The image is a continuous-wavelet scalogram (time versus scale) of a rotating-machine vibration signal. Diagnose the rotating machine from this image, choosing from: normal, misalignment, unbalance, looseness.
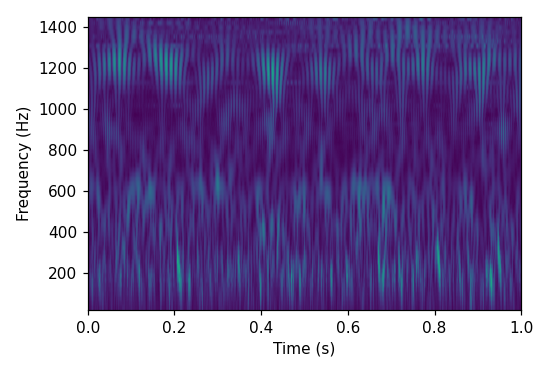
Answer: misalignment